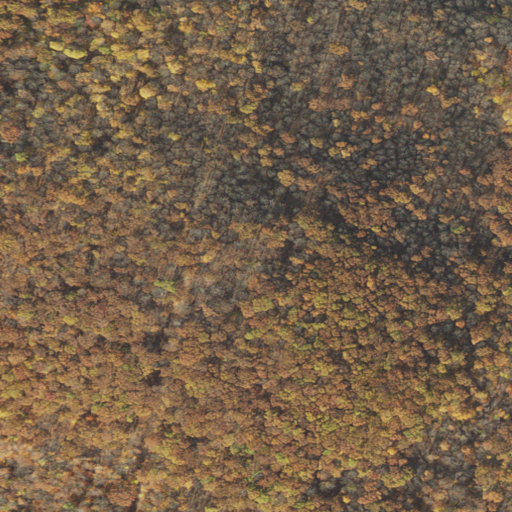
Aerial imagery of mountain in Vermont named Whipstock Hill containing deciduous forest and mixed forest